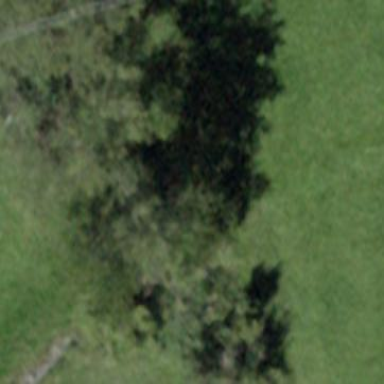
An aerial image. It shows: Woodland filled with broadleaved trees creating lush green landscape.